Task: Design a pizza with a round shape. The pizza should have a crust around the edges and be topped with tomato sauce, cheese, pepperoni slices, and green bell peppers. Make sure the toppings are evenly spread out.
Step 88:
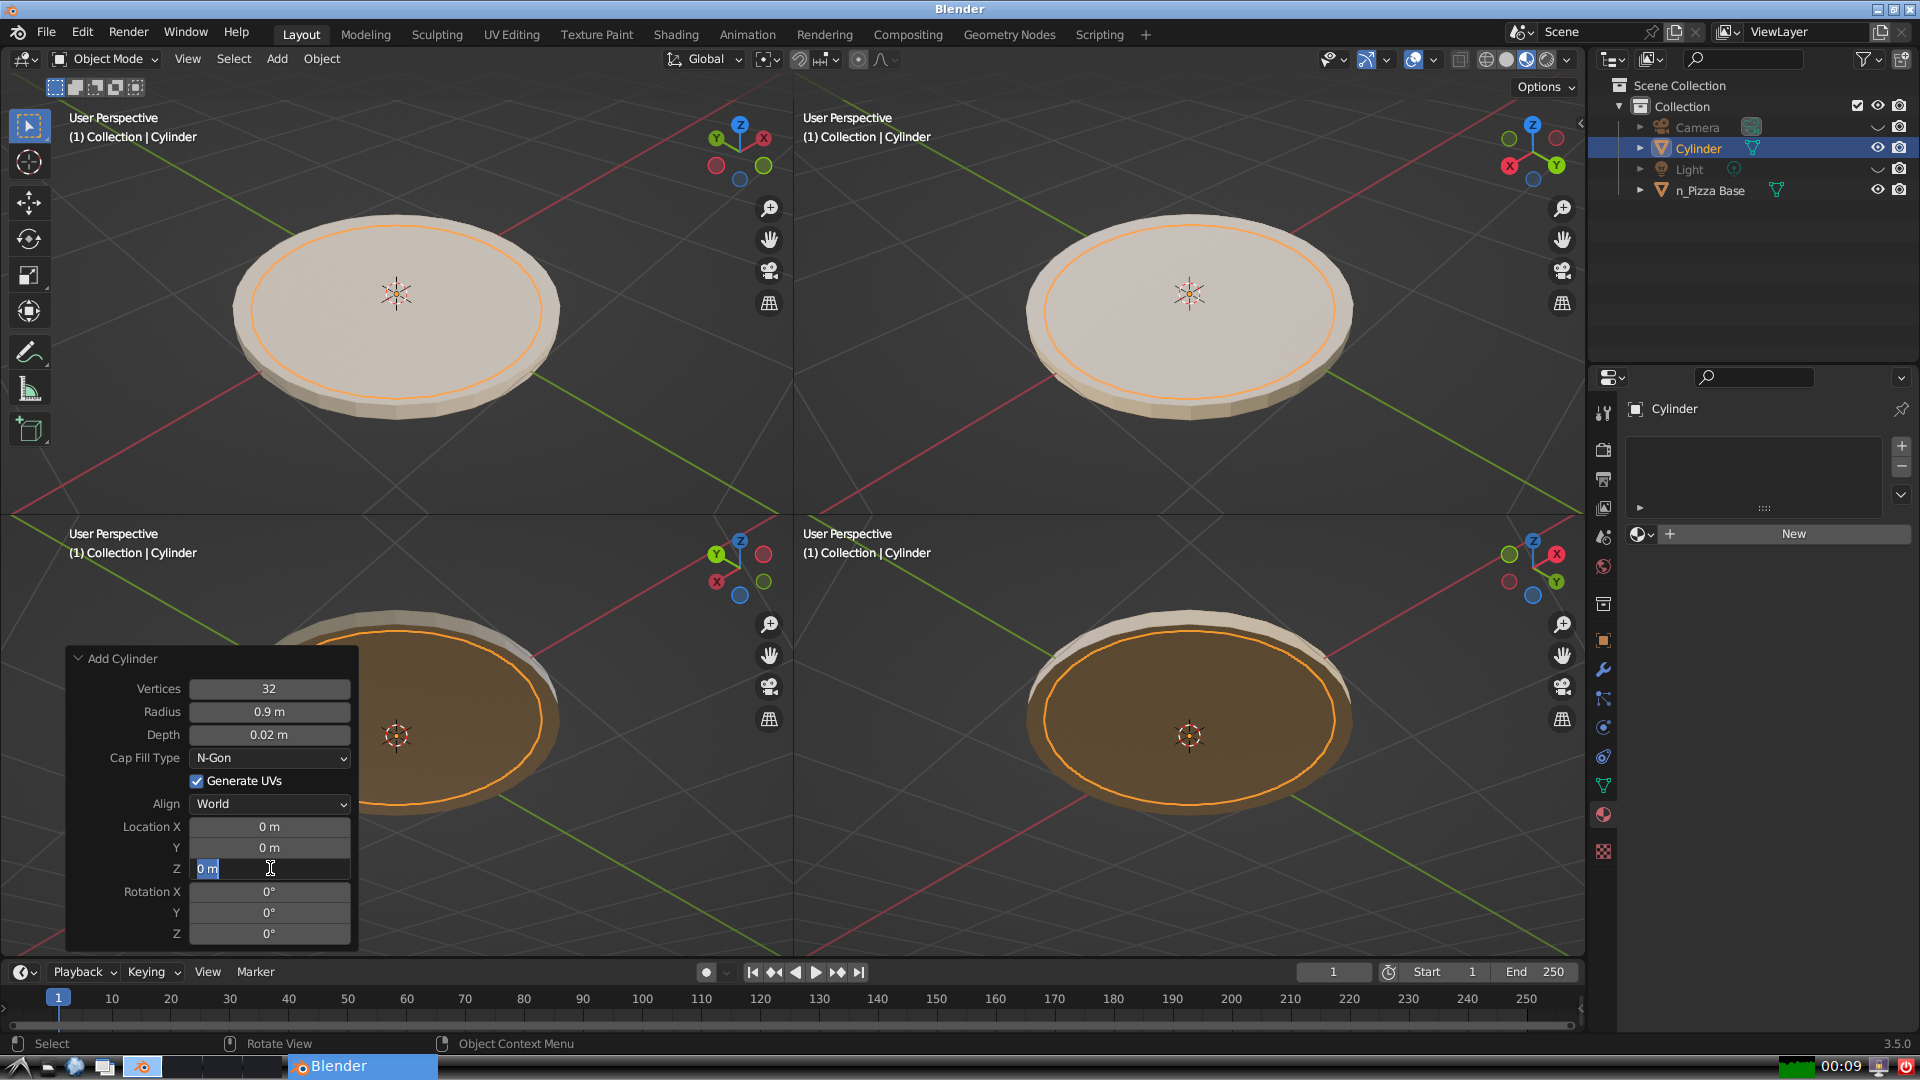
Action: input_text: 0.06